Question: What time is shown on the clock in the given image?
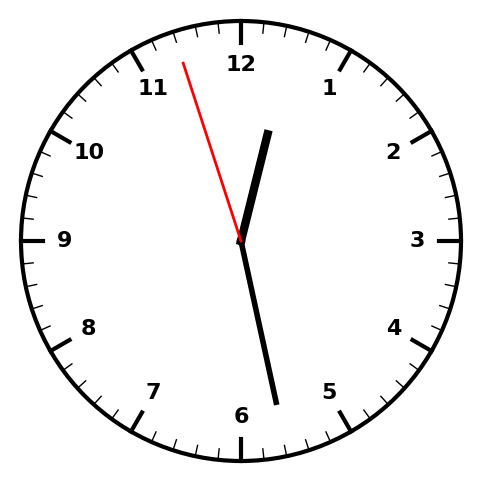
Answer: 12:27:57